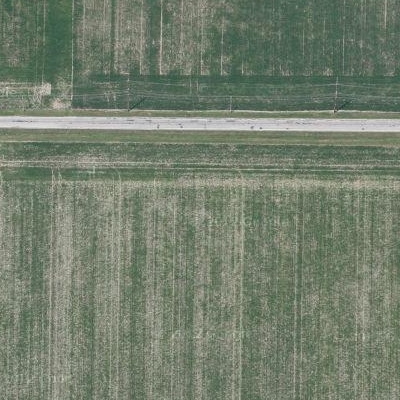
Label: bField